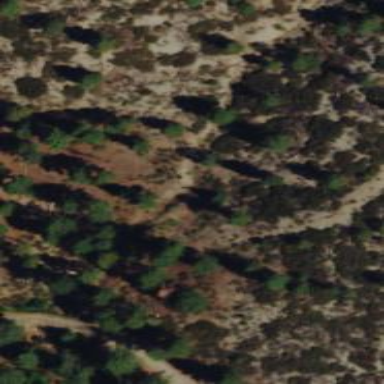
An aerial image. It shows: Evergreen woodland with needle-leaved trees.